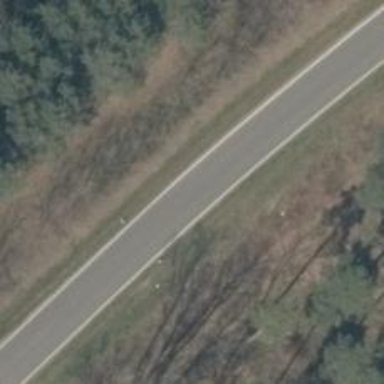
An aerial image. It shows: Tertiary road with asphalt surface.